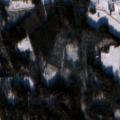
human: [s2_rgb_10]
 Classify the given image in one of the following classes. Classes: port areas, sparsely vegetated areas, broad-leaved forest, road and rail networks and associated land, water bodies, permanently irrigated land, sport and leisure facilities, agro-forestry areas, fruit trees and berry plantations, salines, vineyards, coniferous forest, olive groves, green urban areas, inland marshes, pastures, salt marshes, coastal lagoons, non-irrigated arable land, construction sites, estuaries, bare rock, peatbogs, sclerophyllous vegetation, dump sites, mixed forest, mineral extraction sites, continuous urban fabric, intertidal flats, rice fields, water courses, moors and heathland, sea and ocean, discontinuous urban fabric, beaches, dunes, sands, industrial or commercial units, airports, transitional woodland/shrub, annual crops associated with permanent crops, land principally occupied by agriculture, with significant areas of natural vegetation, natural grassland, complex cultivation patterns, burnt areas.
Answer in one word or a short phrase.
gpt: land principally occupied by agriculture, with significant areas of natural vegetation, coniferous forest, transitional woodland/shrub